Field crop: maize
Growth stage: 2
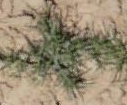
Species: salsola